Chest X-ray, AP view. Patient: 53 years old, sex M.
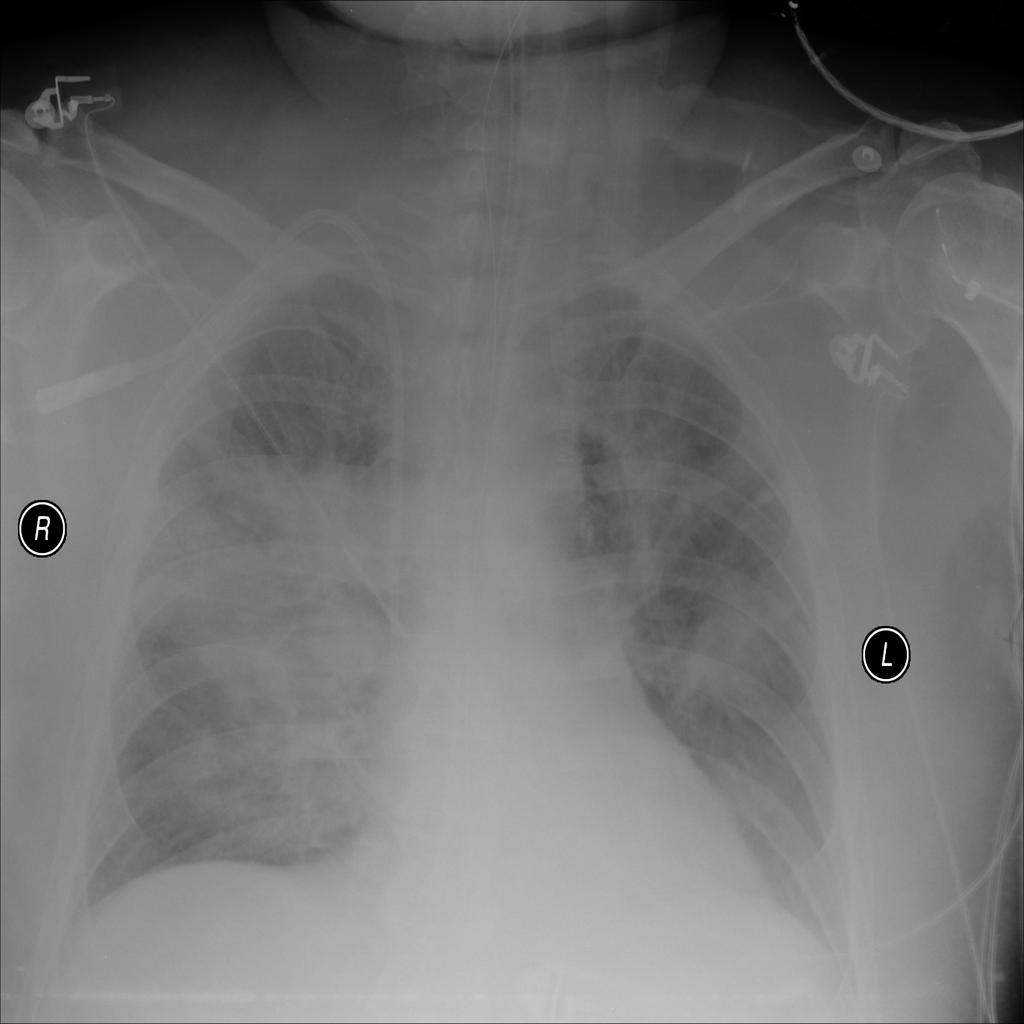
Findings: No Finding